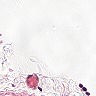
Metastatic tissue present: no